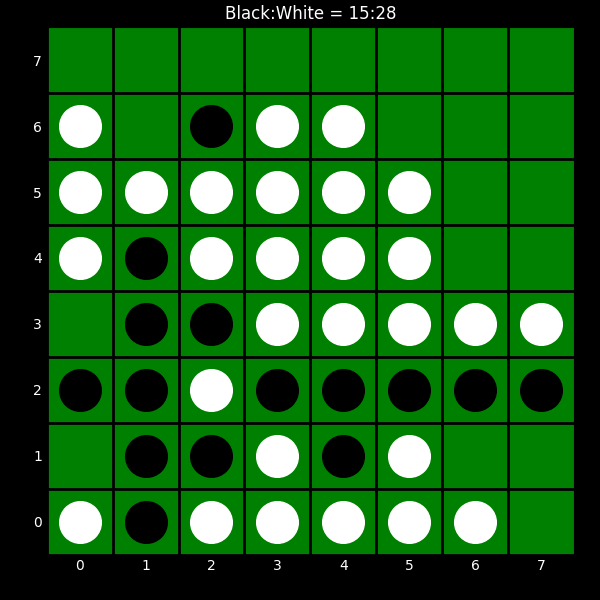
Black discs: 15
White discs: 28